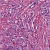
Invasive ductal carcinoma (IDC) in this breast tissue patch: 1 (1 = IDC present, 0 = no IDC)